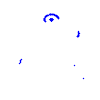
Particle: proton